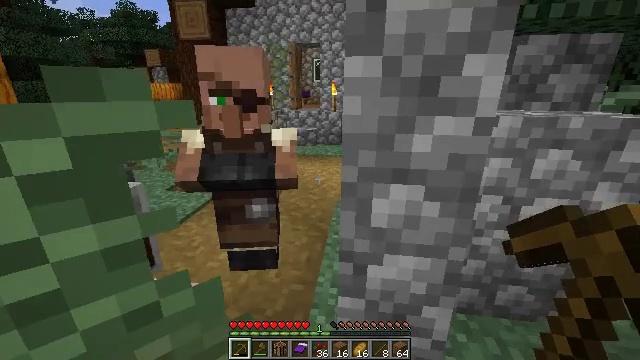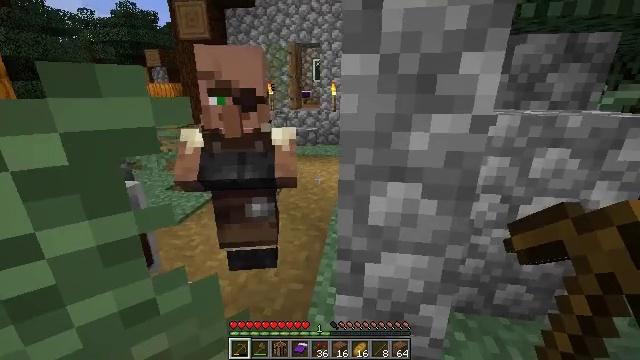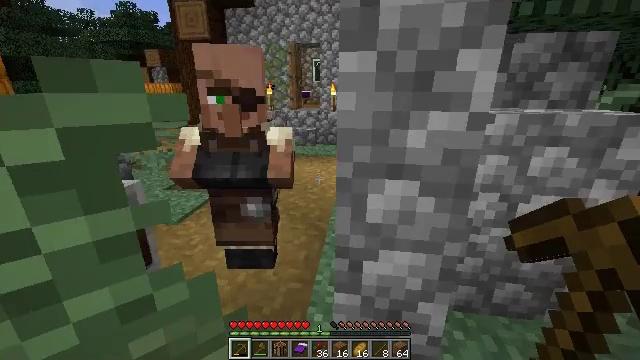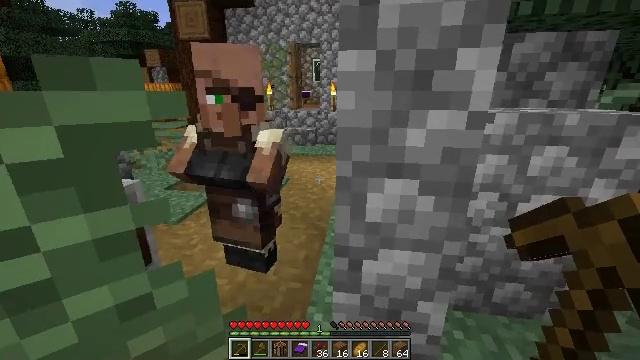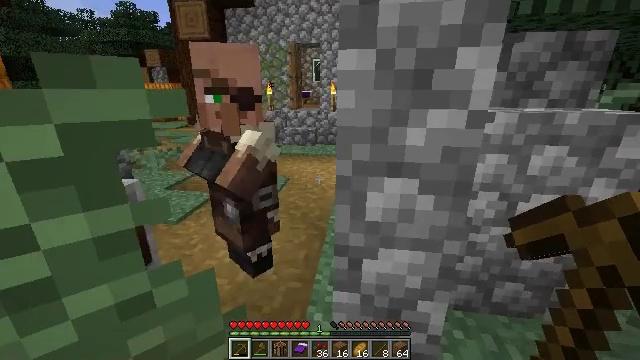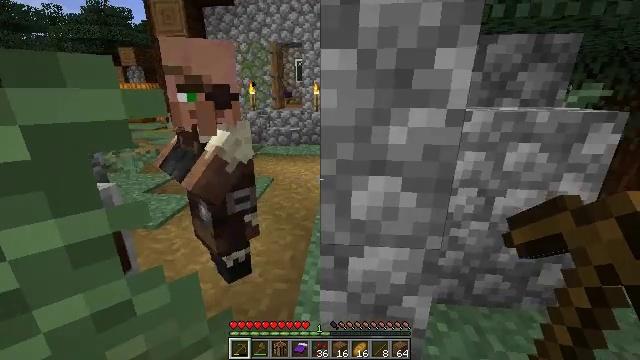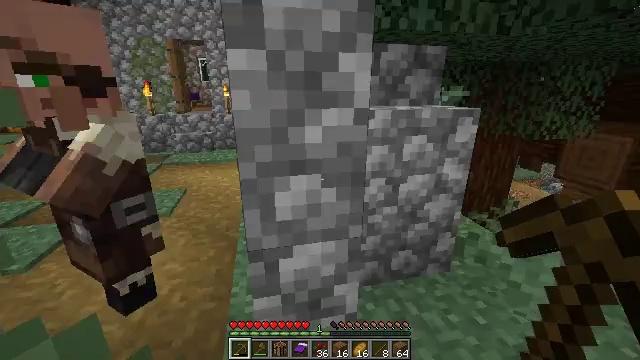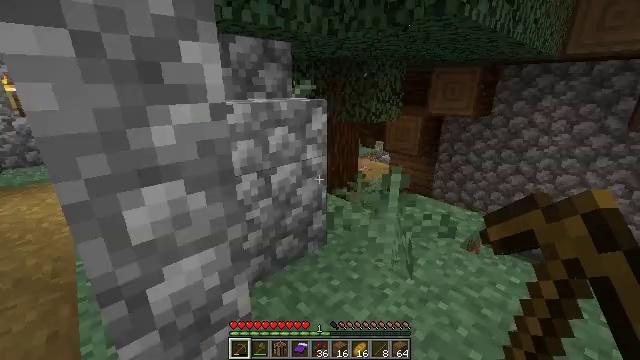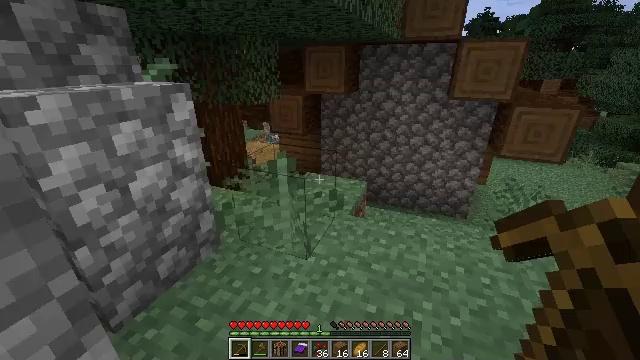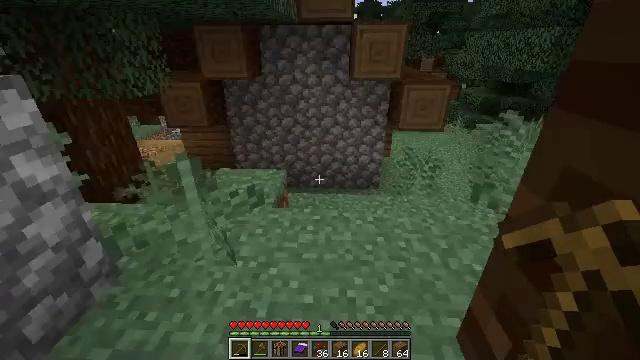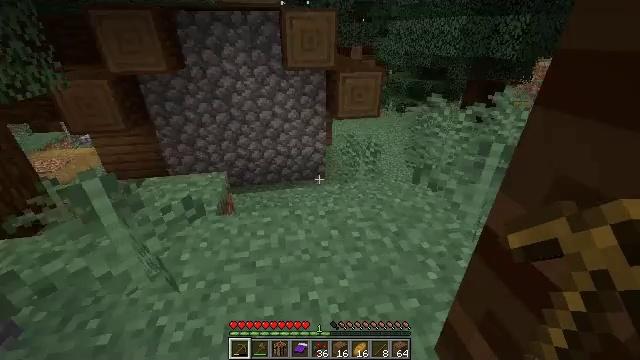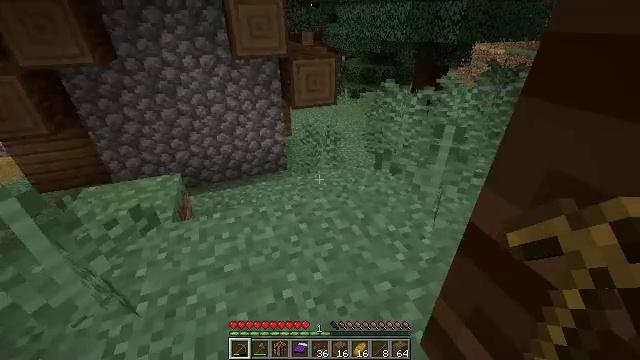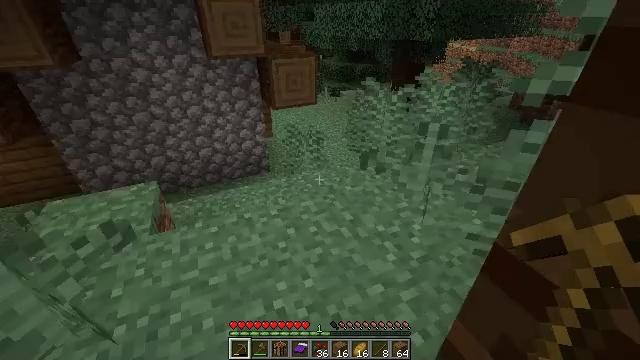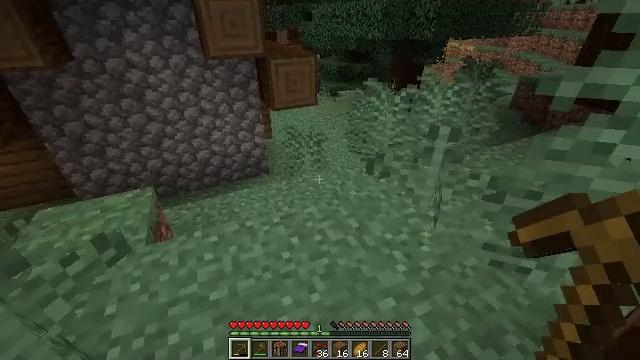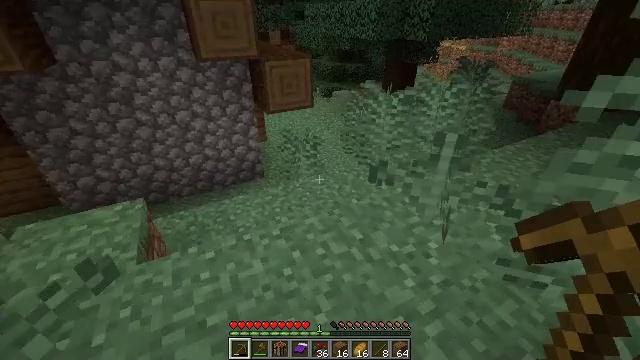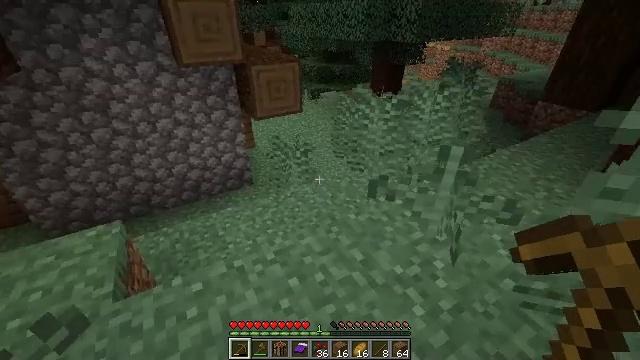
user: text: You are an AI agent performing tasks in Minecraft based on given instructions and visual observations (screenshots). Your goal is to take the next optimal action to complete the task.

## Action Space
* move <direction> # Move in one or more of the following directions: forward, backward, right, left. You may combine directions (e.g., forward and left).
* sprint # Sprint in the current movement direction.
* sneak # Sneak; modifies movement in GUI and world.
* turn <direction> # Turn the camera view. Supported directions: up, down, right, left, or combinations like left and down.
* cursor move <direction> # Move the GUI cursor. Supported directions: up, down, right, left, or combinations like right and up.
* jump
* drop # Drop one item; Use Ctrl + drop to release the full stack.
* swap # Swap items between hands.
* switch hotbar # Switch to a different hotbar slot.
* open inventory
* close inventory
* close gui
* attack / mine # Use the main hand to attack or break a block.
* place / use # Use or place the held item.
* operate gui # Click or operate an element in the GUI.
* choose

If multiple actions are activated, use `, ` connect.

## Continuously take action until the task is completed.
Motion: motion action
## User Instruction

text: Collect the large fern.
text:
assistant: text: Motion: no_op
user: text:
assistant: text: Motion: no_op
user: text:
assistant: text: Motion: no_op
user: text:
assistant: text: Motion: no_op
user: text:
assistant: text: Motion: turn right
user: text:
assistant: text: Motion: turn right
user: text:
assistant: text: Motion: move right, turn right and down
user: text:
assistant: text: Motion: move right, turn right and down
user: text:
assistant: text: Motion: move forward and move right, turn right and down
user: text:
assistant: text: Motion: move forward and move right, turn right and down
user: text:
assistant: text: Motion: move forward and move right, turn right and down
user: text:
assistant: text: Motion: move forward and move right, turn right
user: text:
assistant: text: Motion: move forward
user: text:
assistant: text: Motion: move forward, turn right
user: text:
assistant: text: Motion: move forward, turn right
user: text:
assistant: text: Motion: move forward
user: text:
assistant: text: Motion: move forward, turn right
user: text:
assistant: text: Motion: move forward
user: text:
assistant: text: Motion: move forward, turn right
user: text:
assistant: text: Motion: move forward, turn right and up
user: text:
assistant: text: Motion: move forward, turn right and up
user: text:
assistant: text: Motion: move forward, turn right and up
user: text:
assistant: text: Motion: move forward, turn up
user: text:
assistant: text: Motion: move forward
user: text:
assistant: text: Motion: move forward
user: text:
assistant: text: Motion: move forward, turn up
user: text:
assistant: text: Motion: move forward
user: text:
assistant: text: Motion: move forward, turn up
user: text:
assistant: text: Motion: move forward
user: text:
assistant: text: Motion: move forward